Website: walmart
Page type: customer-info-address
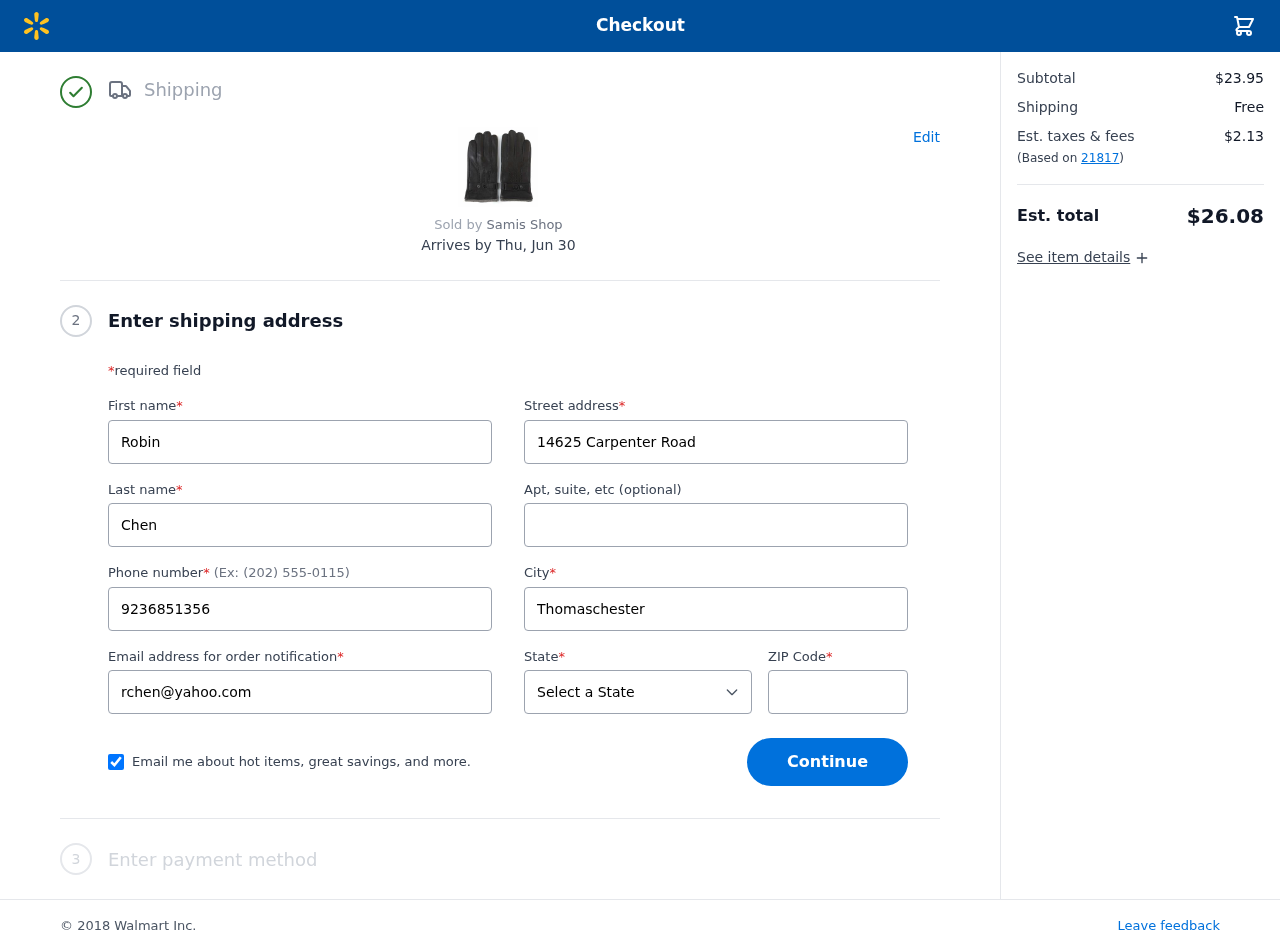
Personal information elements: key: PII_CITY
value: Thomaschester
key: PII_EMAIL
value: rchen@yahoo.com
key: PII_FIRSTNAME
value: Robin
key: PII_LASTNAME
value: Chen
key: PII_PHONE
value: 9236851356
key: PII_POSTCODE
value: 21817
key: PII_STATE
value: Florida
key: PII_STREET
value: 14625 Carpenter Road
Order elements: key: ORDER_DELIVERY_DATE
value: Thu, Jun 30
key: ORDER_SUBTOTAL
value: $23.95
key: ORDER_SHIPPING_COST
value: Free
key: ORDER_TAX
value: $2.13
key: ORDER_TOTAL
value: $26.08